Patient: sex M, age 60
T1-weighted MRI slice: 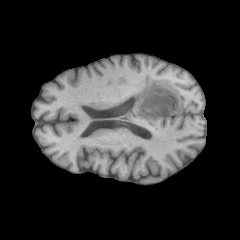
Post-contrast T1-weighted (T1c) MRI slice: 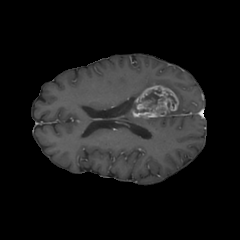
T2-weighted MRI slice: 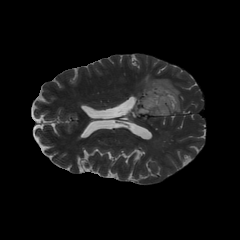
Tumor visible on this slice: yes
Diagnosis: Glioblastoma, IDH-wildtype
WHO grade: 4